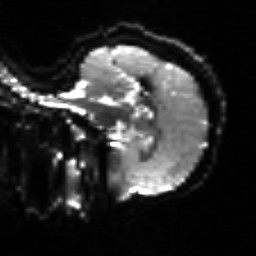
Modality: sbref
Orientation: sagittal
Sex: female
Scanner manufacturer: siemens
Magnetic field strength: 3 T
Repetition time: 5 s
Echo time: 0.071 s